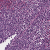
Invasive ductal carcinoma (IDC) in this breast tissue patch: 1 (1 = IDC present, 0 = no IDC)